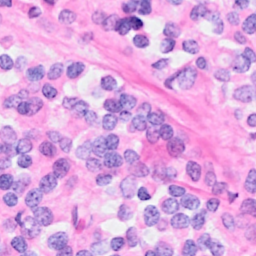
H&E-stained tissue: Breast